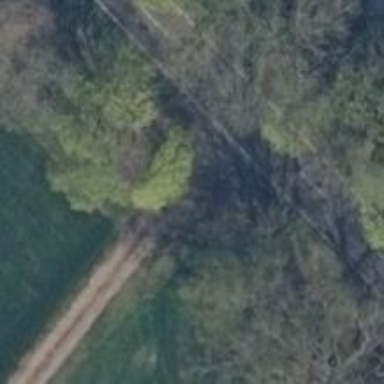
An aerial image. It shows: Row of deciduous broadleaved trees.